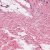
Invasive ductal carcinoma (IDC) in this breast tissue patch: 0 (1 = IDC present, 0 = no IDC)